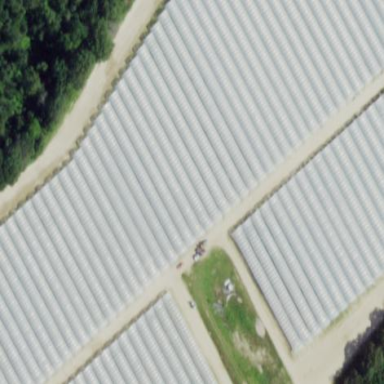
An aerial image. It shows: Area dedicated to greenhouse horticulture.